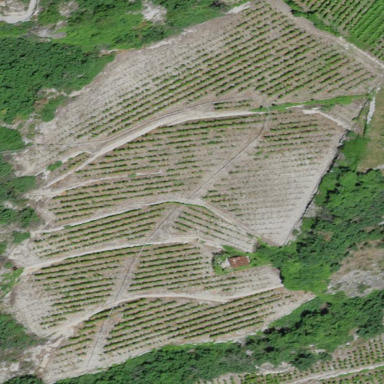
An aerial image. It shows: Vineyard with grape crops.